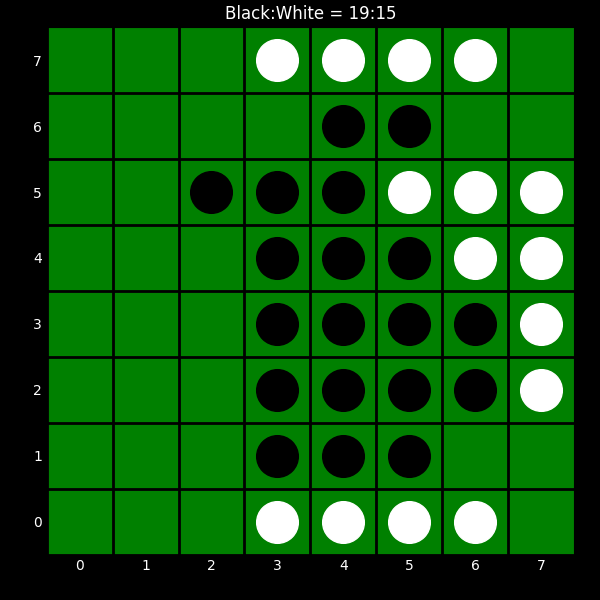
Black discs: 19
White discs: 15